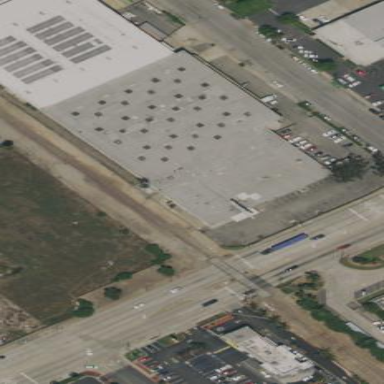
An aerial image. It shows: Warehouse.